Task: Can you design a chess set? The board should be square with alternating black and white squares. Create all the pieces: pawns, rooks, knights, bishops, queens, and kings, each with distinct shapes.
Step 2177:
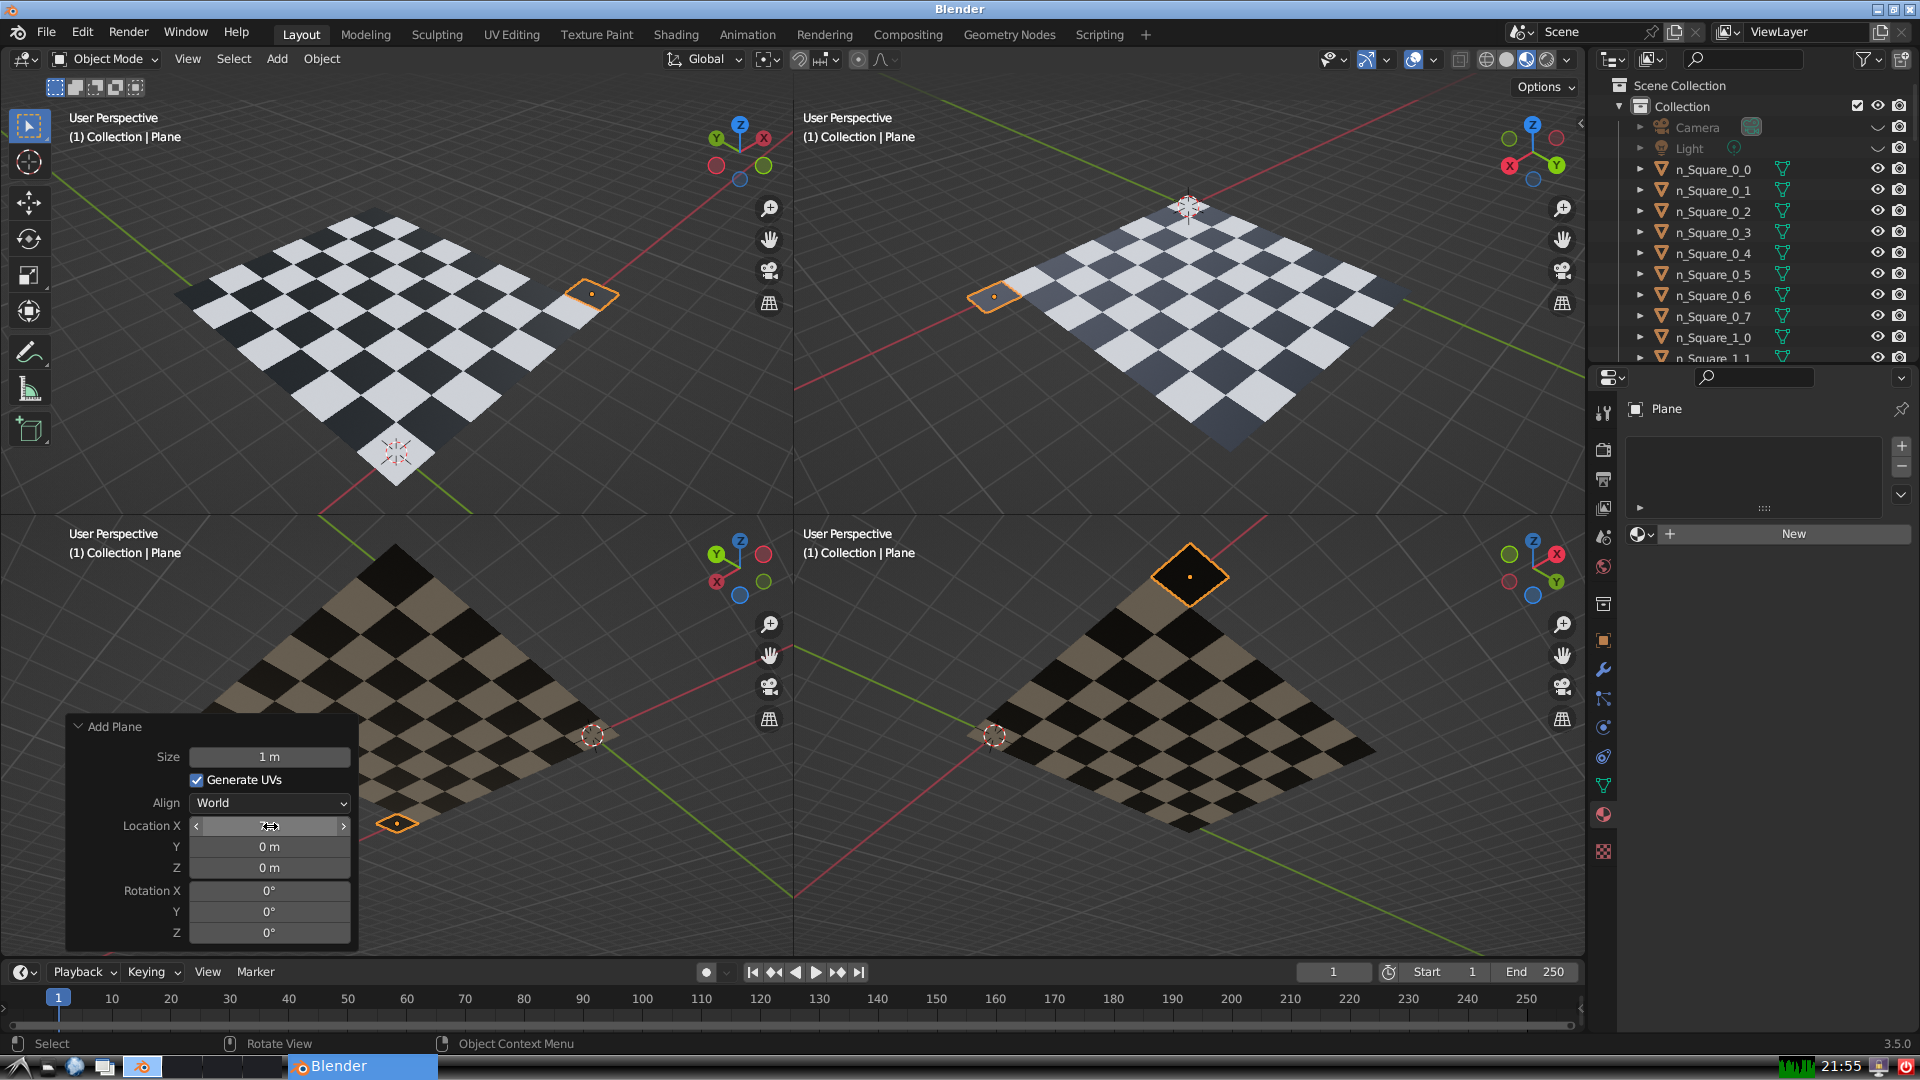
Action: {"mouse_move": [270, 846]}